Field crop: maize
Growth stage: 1
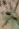
Species: atriplex